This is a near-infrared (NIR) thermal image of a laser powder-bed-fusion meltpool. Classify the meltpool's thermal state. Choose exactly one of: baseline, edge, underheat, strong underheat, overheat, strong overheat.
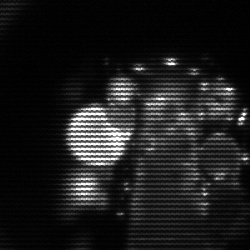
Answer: baseline